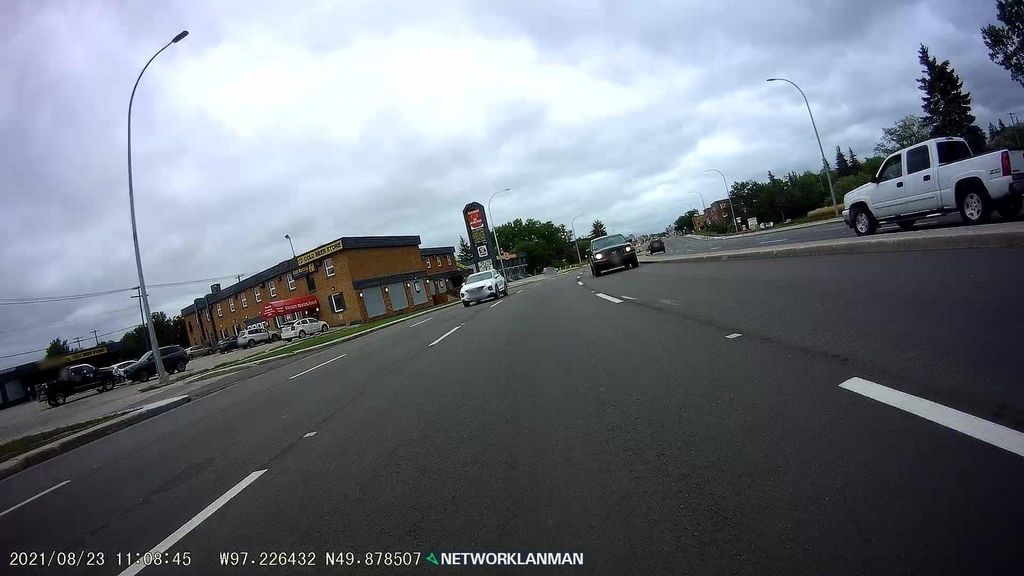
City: winnipeg